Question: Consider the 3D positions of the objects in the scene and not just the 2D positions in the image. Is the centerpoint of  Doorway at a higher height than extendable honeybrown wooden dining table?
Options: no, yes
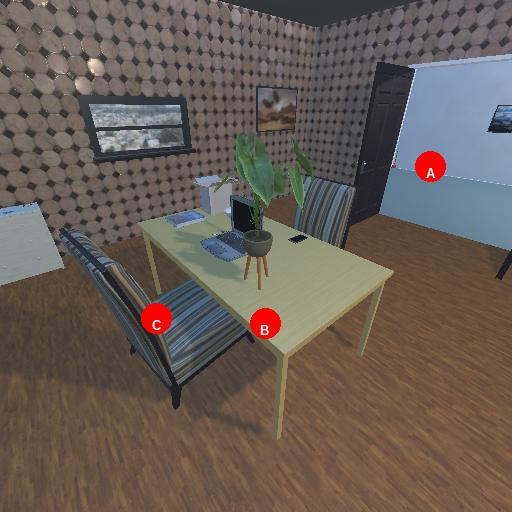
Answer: no